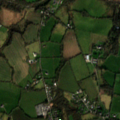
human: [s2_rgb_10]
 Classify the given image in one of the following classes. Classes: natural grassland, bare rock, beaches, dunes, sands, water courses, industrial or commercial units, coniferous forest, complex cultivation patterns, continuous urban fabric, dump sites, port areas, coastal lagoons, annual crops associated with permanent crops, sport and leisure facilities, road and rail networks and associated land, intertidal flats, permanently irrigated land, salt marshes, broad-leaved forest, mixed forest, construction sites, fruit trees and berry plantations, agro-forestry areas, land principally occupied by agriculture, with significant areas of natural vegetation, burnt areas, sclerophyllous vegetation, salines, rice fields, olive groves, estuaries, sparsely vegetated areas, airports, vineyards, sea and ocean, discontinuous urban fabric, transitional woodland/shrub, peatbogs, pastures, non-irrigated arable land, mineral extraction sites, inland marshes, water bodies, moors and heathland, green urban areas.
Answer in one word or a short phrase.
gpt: discontinuous urban fabric, pastures